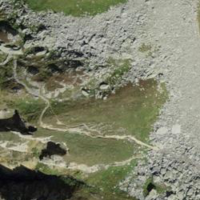
EUNIS habitat code: 26
Species observed at this site:
Bartsia alpina
Saxifraga oppositifolia
Dryas octopetala
Anthyllis vulneraria